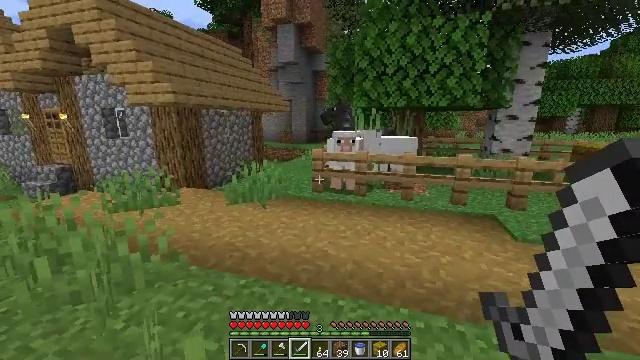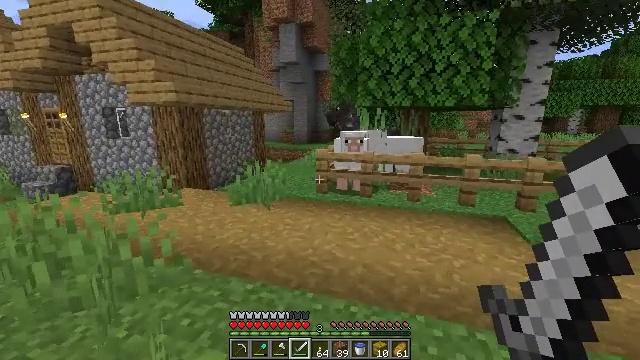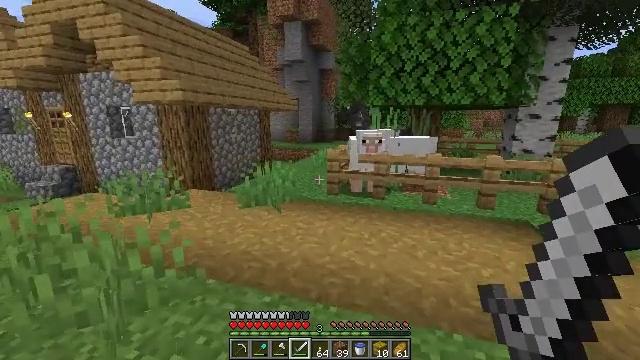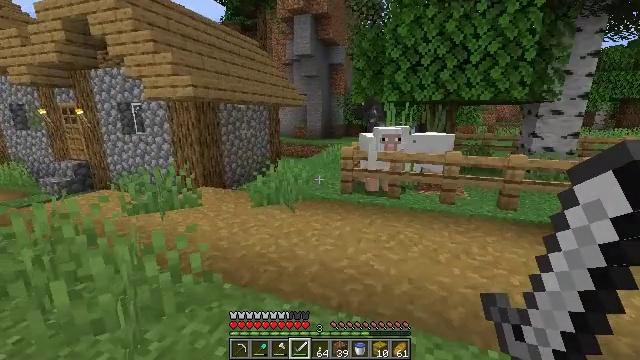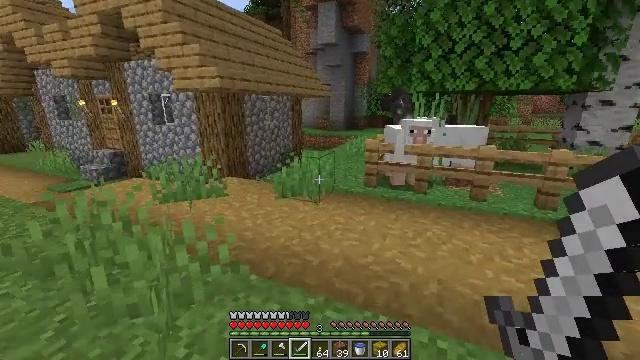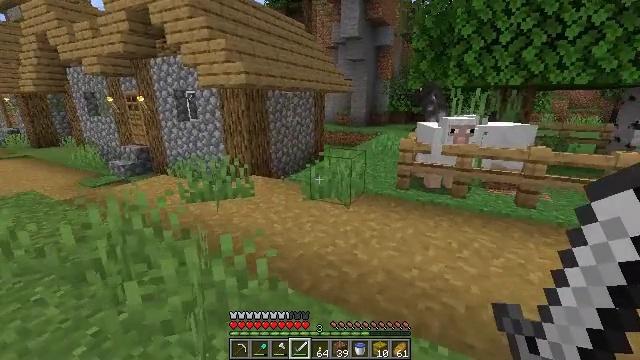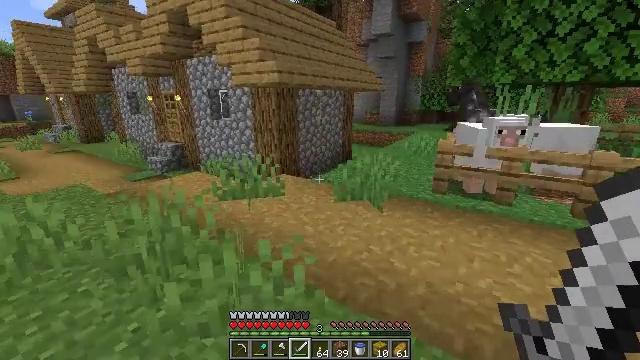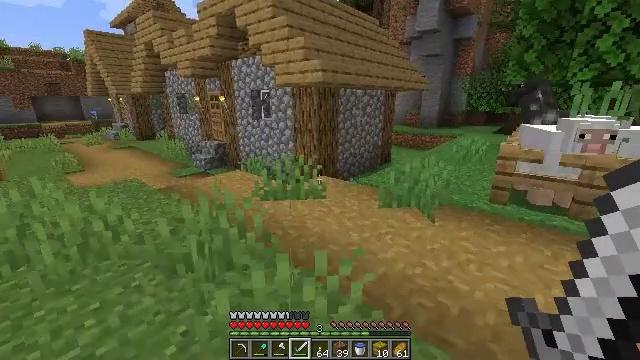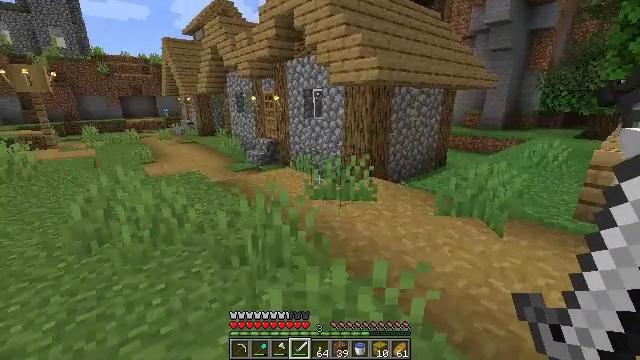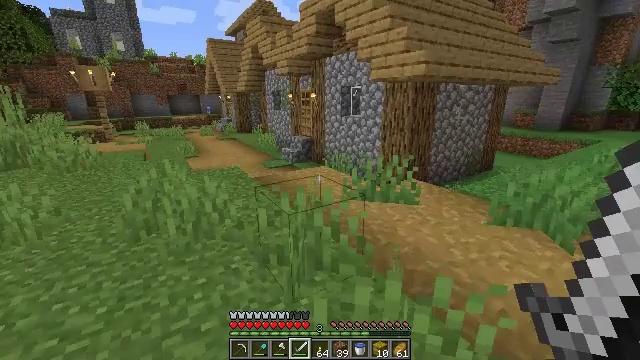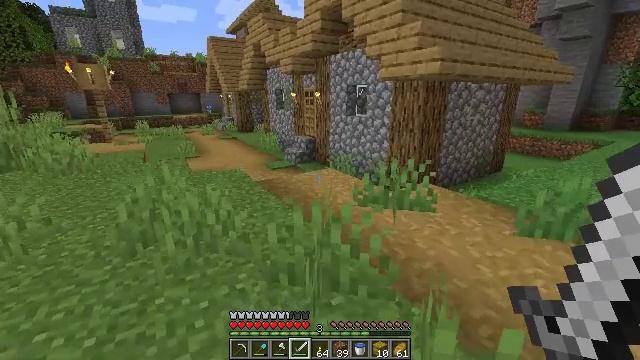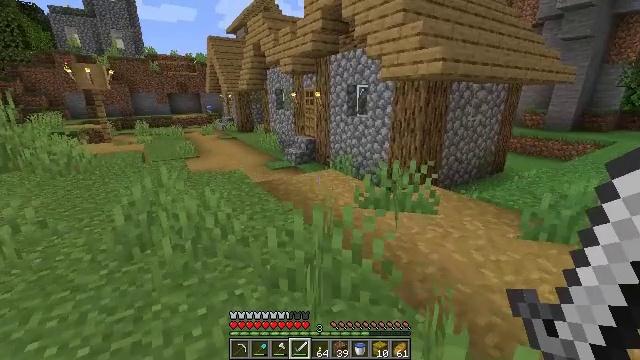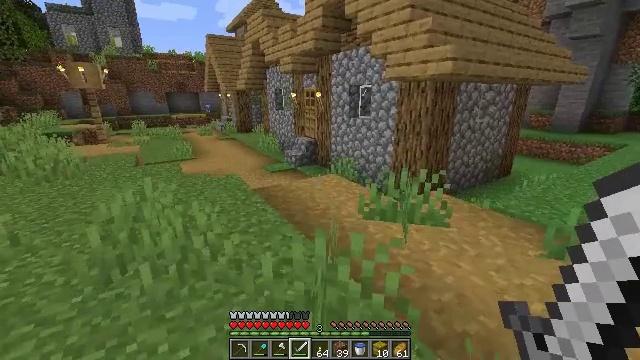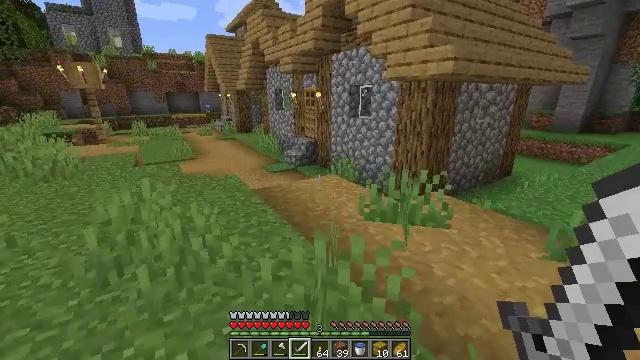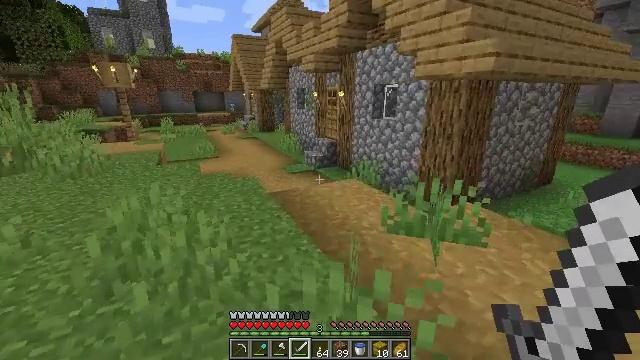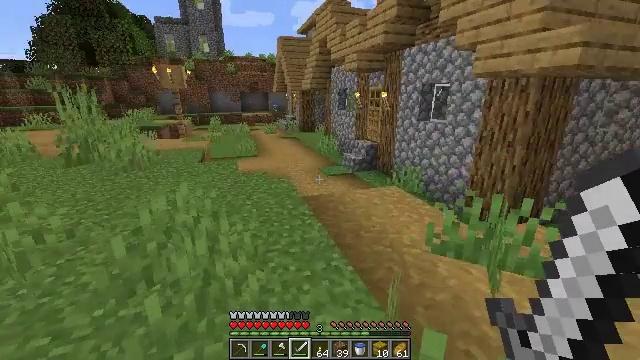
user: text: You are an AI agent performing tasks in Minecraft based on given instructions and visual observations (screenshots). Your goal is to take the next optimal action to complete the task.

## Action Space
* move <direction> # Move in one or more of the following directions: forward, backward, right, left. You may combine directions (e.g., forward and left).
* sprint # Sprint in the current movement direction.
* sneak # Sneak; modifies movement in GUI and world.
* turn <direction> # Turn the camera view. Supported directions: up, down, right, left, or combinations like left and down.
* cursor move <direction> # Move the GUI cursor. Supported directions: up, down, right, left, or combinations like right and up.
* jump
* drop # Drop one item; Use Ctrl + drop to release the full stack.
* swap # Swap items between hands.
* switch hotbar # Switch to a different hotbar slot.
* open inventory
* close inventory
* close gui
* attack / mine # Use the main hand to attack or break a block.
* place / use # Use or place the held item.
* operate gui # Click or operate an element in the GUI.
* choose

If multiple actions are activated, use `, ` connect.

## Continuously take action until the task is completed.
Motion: motion action
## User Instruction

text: Retrieve the brewing stand by breaking it.
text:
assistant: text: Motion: move forward and move left
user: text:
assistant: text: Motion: move forward and move left
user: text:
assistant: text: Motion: move forward and move left, turn left
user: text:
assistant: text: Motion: move forward and move left, turn left and down
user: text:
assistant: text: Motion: move forward and move left, turn left
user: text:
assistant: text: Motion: move forward and move left, turn left
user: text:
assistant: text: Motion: move forward and move left, turn left
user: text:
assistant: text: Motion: move forward and move left, turn left
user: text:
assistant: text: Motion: move forward and move left, turn left
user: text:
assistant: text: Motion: move forward
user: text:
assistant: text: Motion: move forward
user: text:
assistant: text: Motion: move forward
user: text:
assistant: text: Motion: move forward
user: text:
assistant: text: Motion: move forward, turn left
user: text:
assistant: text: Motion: move forward, turn left
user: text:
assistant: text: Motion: move forward, turn left
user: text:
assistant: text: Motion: move forward, turn left
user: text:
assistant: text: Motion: move forward
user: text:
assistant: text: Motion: move forward
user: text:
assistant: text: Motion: move forward
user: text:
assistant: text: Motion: move forward
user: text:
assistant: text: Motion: move forward
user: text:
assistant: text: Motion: move forward
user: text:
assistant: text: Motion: move forward
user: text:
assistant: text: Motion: move forward
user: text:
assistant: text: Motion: move forward
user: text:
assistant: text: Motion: move forward
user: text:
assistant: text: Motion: move forward
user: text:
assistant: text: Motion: move forward
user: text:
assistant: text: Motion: move forward